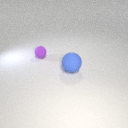
large blue rubber sphere to the right of small purple rubber sphere